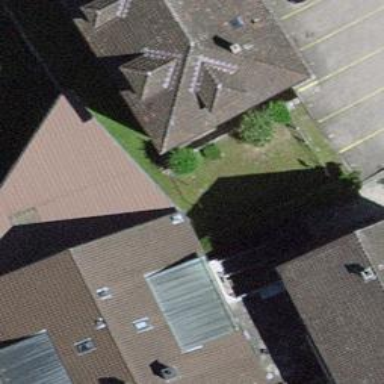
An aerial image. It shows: Building that houses car repair shop.